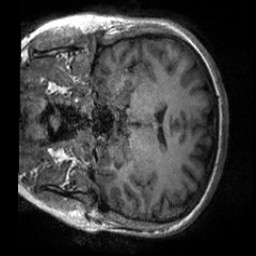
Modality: T1w
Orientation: coronal
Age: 26
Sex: female
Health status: healthy
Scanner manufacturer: siemens
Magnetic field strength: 3 T
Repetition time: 2 s
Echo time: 0.00232 s